Question: I'm trying to load a highchart js in an android webview and it works fine!
My webview is in a LinearLayout and I want the background of both layout to be the same color. But there is an undesirable white border around my chart that I can't remove.
I've set the chart background color in the js file and the linearlayout background color in the xml file.
I've tried to set an orange background color to the webview but I can't see it.
I've also tried to change the bordercolor and the bordersize attributes of the chart but the problem stay the same.
I don't know what to do now....
My layout goes like this:
'''
<LinearLayout xmlns:android="http://schemas.android.com/apk/res/android"
xmlns:tools="http://schemas.android.com/tools"
android:layout_width="match_parent"
android:layout_height="match_parent"
android:orientation="vertical"
android:paddingBottom="@dimen/activity_vertical_margin"
android:paddingLeft="@dimen/activity_horizontal_margin"
android:paddingRight="@dimen/activity_horizontal_margin"
android:paddingTop="@dimen/activity_vertical_margin"
android:background="#d6d7d4"
tools:context=".MainActivity" >
<WebView
android:id="@+id/chartView"
android:layout_width="match_parent"
android:layout_height="wrap_content"
android:background="@android:color/holo_orange_dark"/>
<ListView
android:id="@+id/alarmList"
android:layout_width="match_parent"
android:layout_height="wrap_content"/>
'''
And my js like this:
'''
$(document).ready(function() {
var chart1 = new Highcharts.Chart({
chart: {
renderTo: 'container',
backgroundColor: '#d6d7d4',
zoomType: 'x'
},
xAxis: {
type: 'datetime',
dateTimeLabelFormats: {
year: '%Y'
}
},
yAxis: {
title: {
text: 'MW'
},
max: 500,
plotBands: [{
from: 0,
to: 100,
color: 'rgba(247, 247, 247, 0.3)'
}, {
from: 100,
to: 200,
color: 'rgba(215, 216, 212, 0.3)'
}, { // Light breeze
from: 200,
to: 300,
color: 'rgba(247, 247, 247, 0.3)'
}, { // Light breeze
from: 300,
to: 400,
color: 'rgba(215, 216, 212, 0.3)'
},{
from: 400,
to: 500,
color: 'rgba(247, 247, 247, 0.3)'
}]
},
title: {
text: ''
},
subtitle: {
text: ''
},
tooltip: {
formatter: function() {
return '<b>'+ this.series.name +'</b><br/>'+
Highcharts.dateFormat('%Y', this.x) +': '+ this.y +' %';
},
valueDecimals: 1,
valueSuffix: ' %'
},
series:
[{
data: [[Date.UTC(2005, 1, 1),0],
[Date.UTC(2008, 1, 1),10],
[Date.UTC(2008, 1, 1),20],
[Date.UTC(2010, 10, 1),30],
[Date.UTC(2010, 10, 1),40],
[Date.UTC(2013, 7, 1),50],
[Date.UTC(2013, 7, 1),80]],
type: 'line',
color: "#504AA9"
}]
});
'''
});
And a screenshot of my android screen:

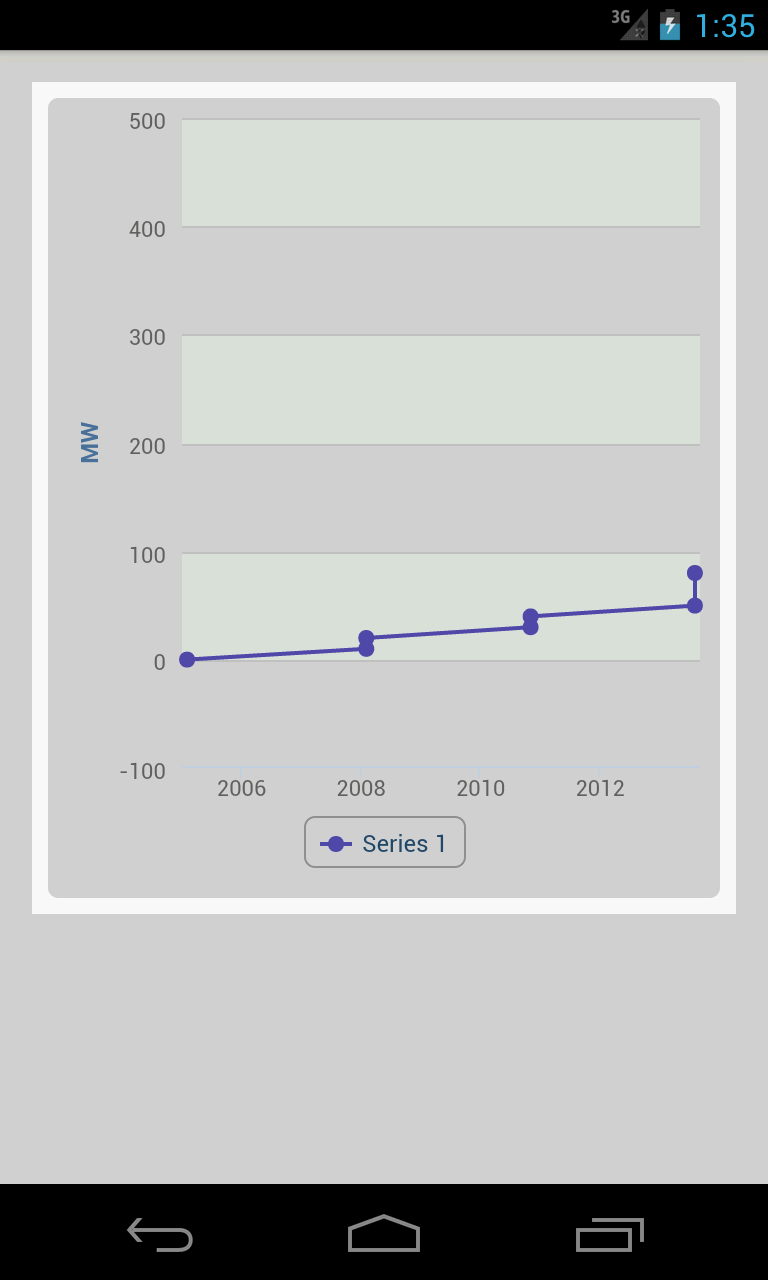
Answer: Setting the background of the webpage might get rid of it.
<URL>
'''
<body style="background-color:#d6d7d4;"> </body>
'''
If not then it must be your webview making that boarder some how.